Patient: sex F, age 63
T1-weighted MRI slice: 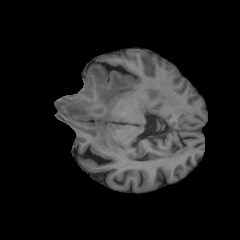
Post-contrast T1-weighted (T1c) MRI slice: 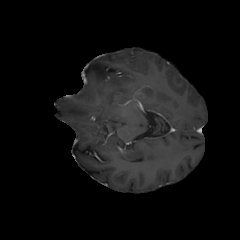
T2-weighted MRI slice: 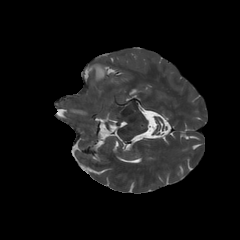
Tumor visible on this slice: yes
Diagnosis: Glioblastoma, IDH-wildtype
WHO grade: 4